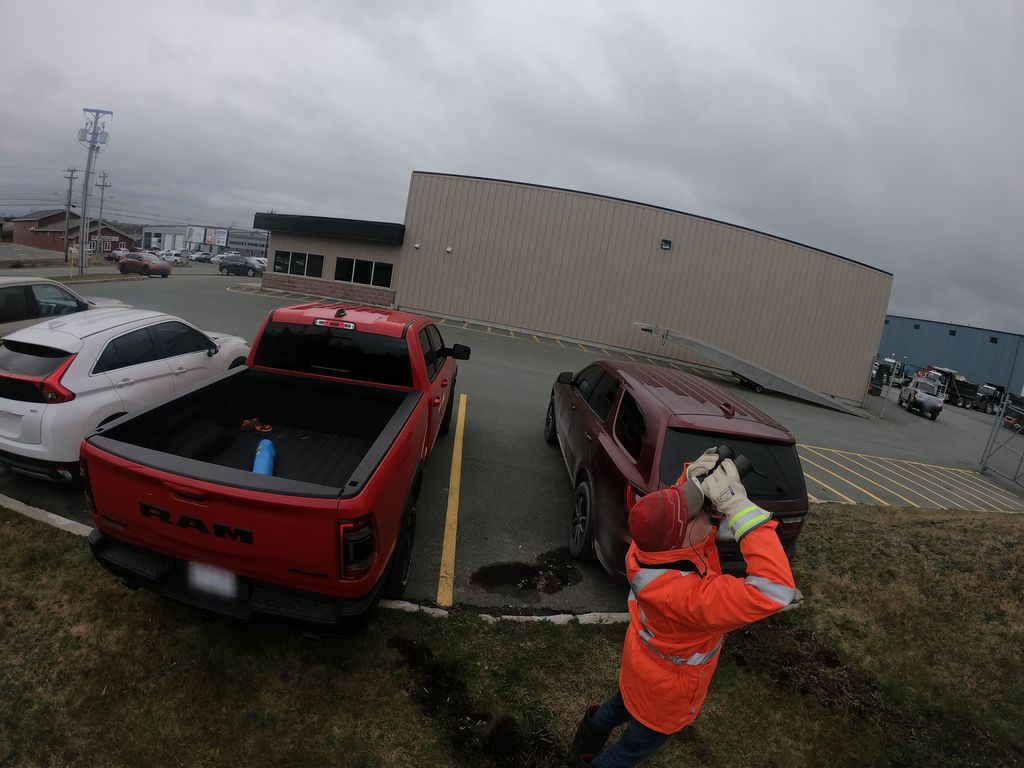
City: st_johns